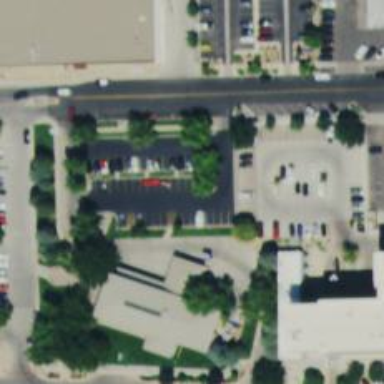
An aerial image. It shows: Parking space is available.